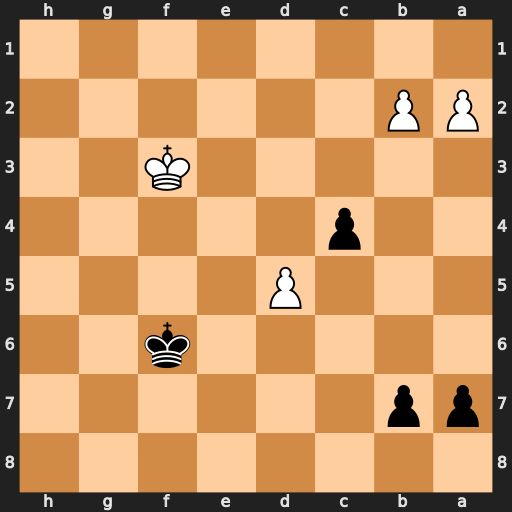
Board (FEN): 8/pp6/5k2/3P4/2p5/5K2/PP6/8
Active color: b
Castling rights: -
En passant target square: -
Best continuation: Ke5 d6 Kxd6